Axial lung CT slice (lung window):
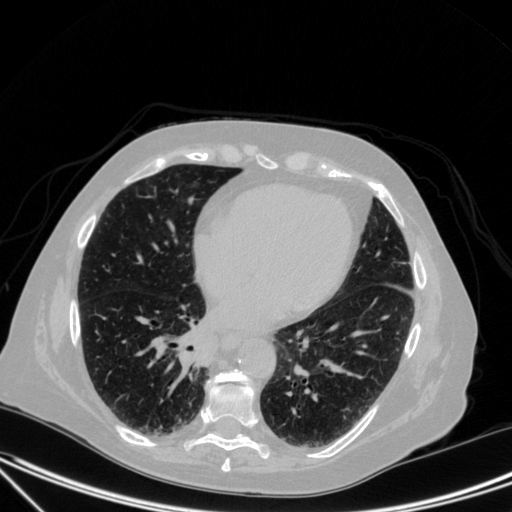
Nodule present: yes
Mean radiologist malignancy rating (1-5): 4